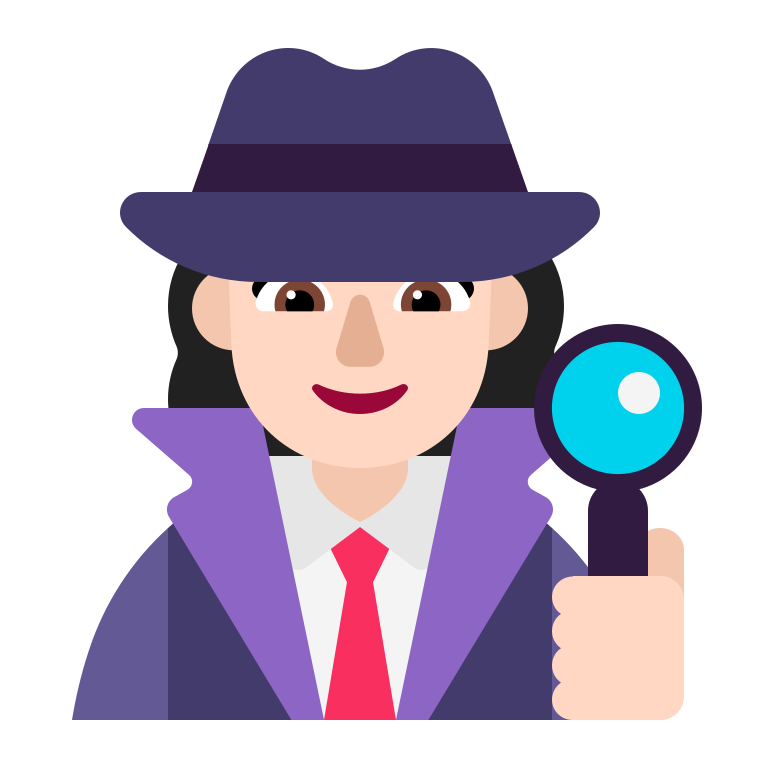
woman detective flat light